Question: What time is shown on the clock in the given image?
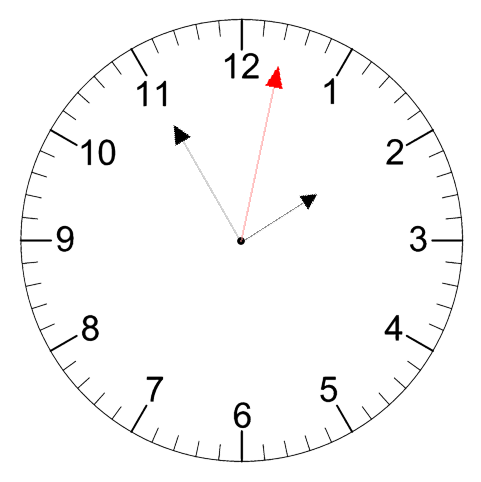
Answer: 01:55:02